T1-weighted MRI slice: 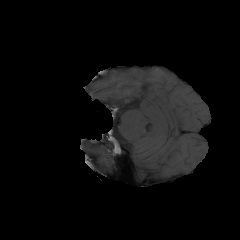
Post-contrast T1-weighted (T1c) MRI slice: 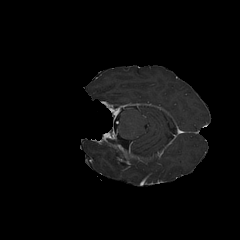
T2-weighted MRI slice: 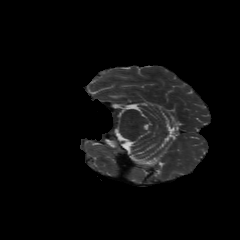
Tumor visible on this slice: no